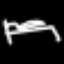
Label: bed